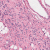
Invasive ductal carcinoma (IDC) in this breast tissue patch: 1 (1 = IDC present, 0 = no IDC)